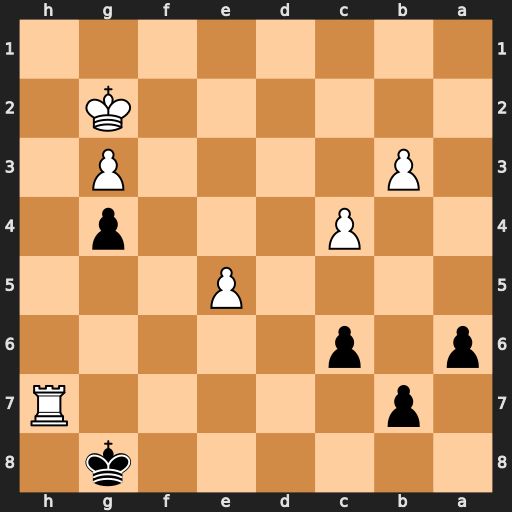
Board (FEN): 6k1/1p5R/p1p5/4P3/2P3p1/1P4P1/6K1/8
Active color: b
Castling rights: -
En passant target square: -
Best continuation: Kxh7 c5 Kg6